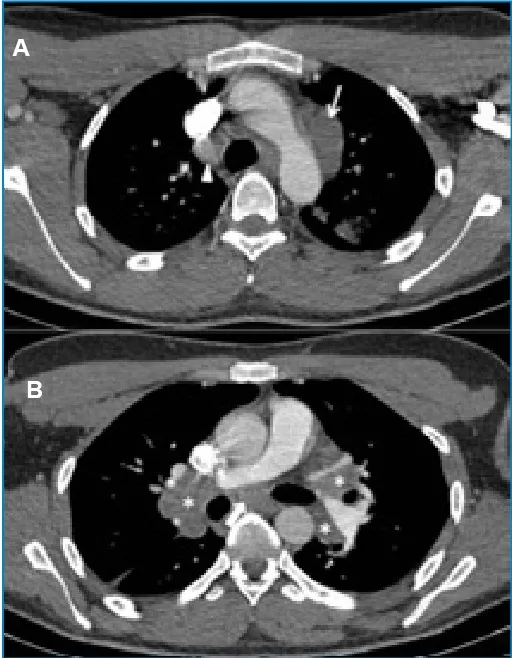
Chest tomography with the affected lymph nodes marked.
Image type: radiology (ct)